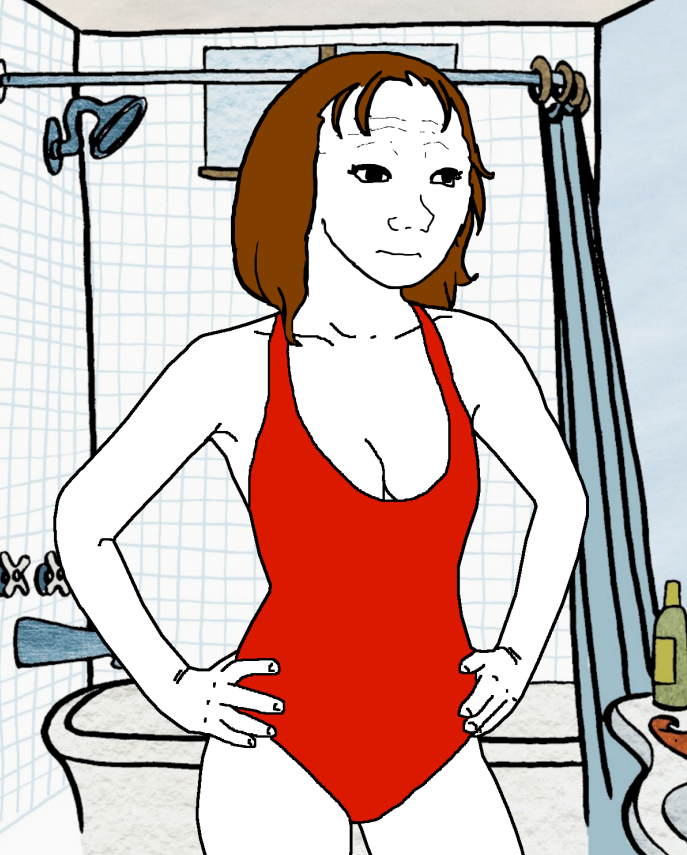
Label: 5_Wojak_with_Background